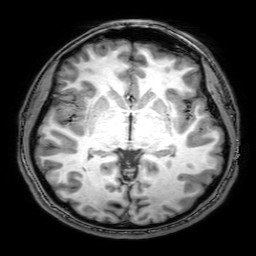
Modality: T1w
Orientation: axial
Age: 19
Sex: male
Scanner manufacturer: philips
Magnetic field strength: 3 T
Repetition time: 8.121 s
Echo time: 3.727 s